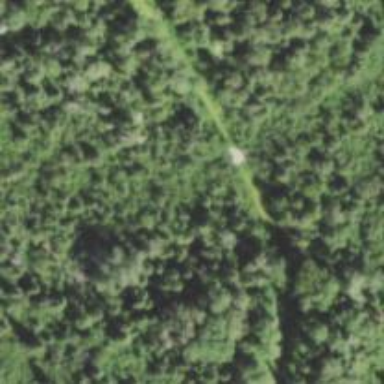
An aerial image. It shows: Abandoned railway bridge over path with Nordic skiing track.